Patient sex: M
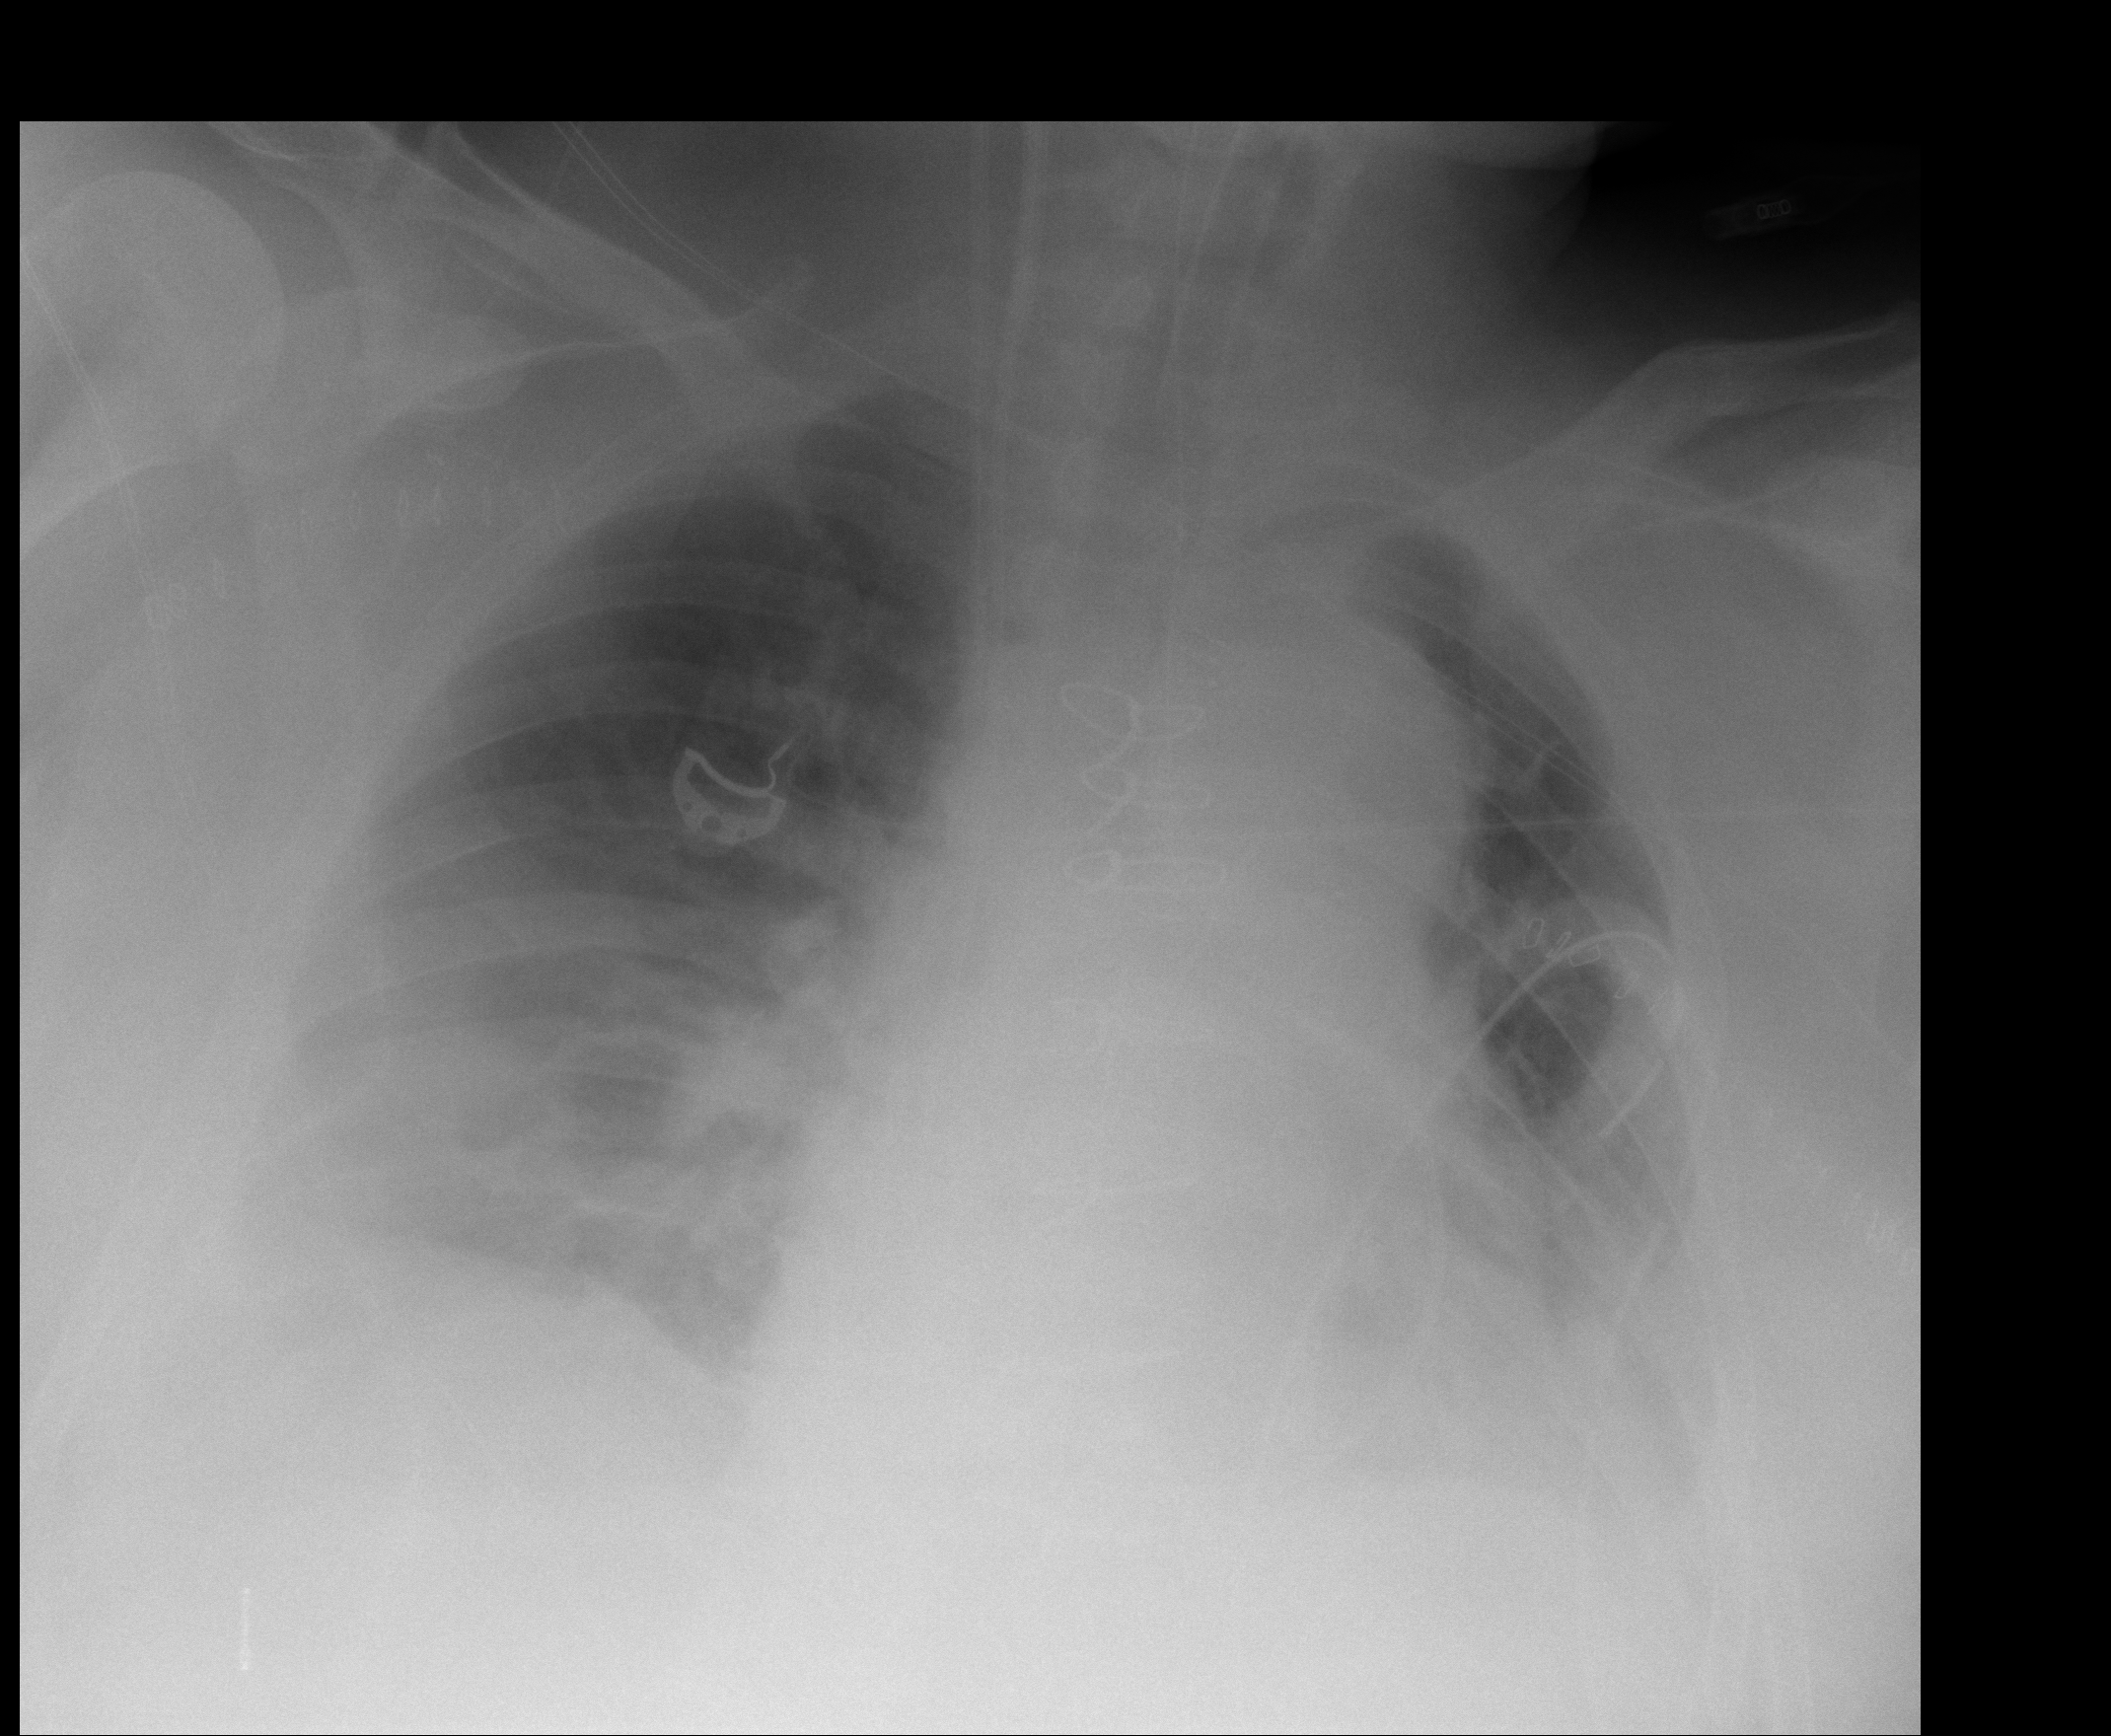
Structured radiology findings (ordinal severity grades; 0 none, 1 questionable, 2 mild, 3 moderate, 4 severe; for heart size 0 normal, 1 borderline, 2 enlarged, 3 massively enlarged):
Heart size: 2
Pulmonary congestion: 2
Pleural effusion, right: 2
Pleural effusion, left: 2
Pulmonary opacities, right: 3
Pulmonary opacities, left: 0
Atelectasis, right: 2
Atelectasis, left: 2